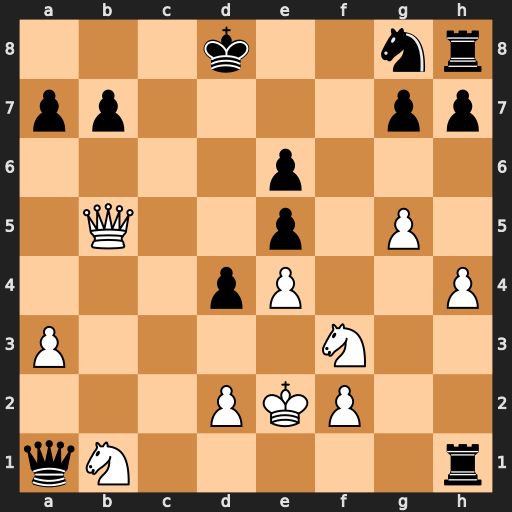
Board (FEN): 3k2nr/pp4pp/4p3/1Q2p1P1/3pP2P/P4N2/3PKP2/qN5r
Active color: w
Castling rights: -
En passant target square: -
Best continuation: Nxe5 Nf6 gxf6 d3+ Qxd3+ Kc7 Qd7+ Kb8 Qd6+